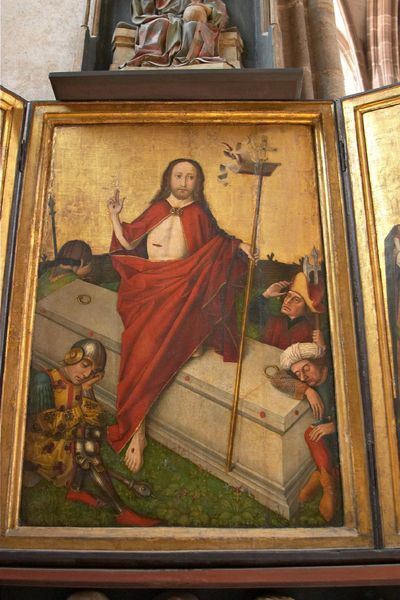
Titel: Wolfgangaltar in St. Lorenz in Nürnberg
Künstler: Meister des Wolfgangaltars
Standort: Nürnberg, St. Lorenz (EU - D - B)
Schlagwörter: gemälde, mann, schlaf, umhang, wunde, ausschnitt, männer, gras, rot, tuch, wiese, rahmen, stein, trauer, bild, wache, kirche, gewand, gold, mantel, gotik, kopfbedeckung, schlafen, schlafend, schlafende, stab, soldaten, detail, foto, fotografie, lamm, soldat, rüstung, altar, photo, gestus, sarg, christus, grab, jesus, jesus christus, wunden, wundmale, segen, segnung, hirtenstab, jünger, wachen, auferstehung, himmelfahrt, steigend, tryptichon, sarkophag, segensgestus, triptychon, detai, schongauer, bewachen